Brain MRI, t2w sequence, axial 2D slice.
Patient: age 26, sex F, weight 90 kg, height 1.9 m
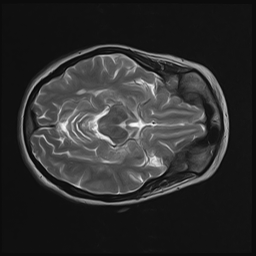